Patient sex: M
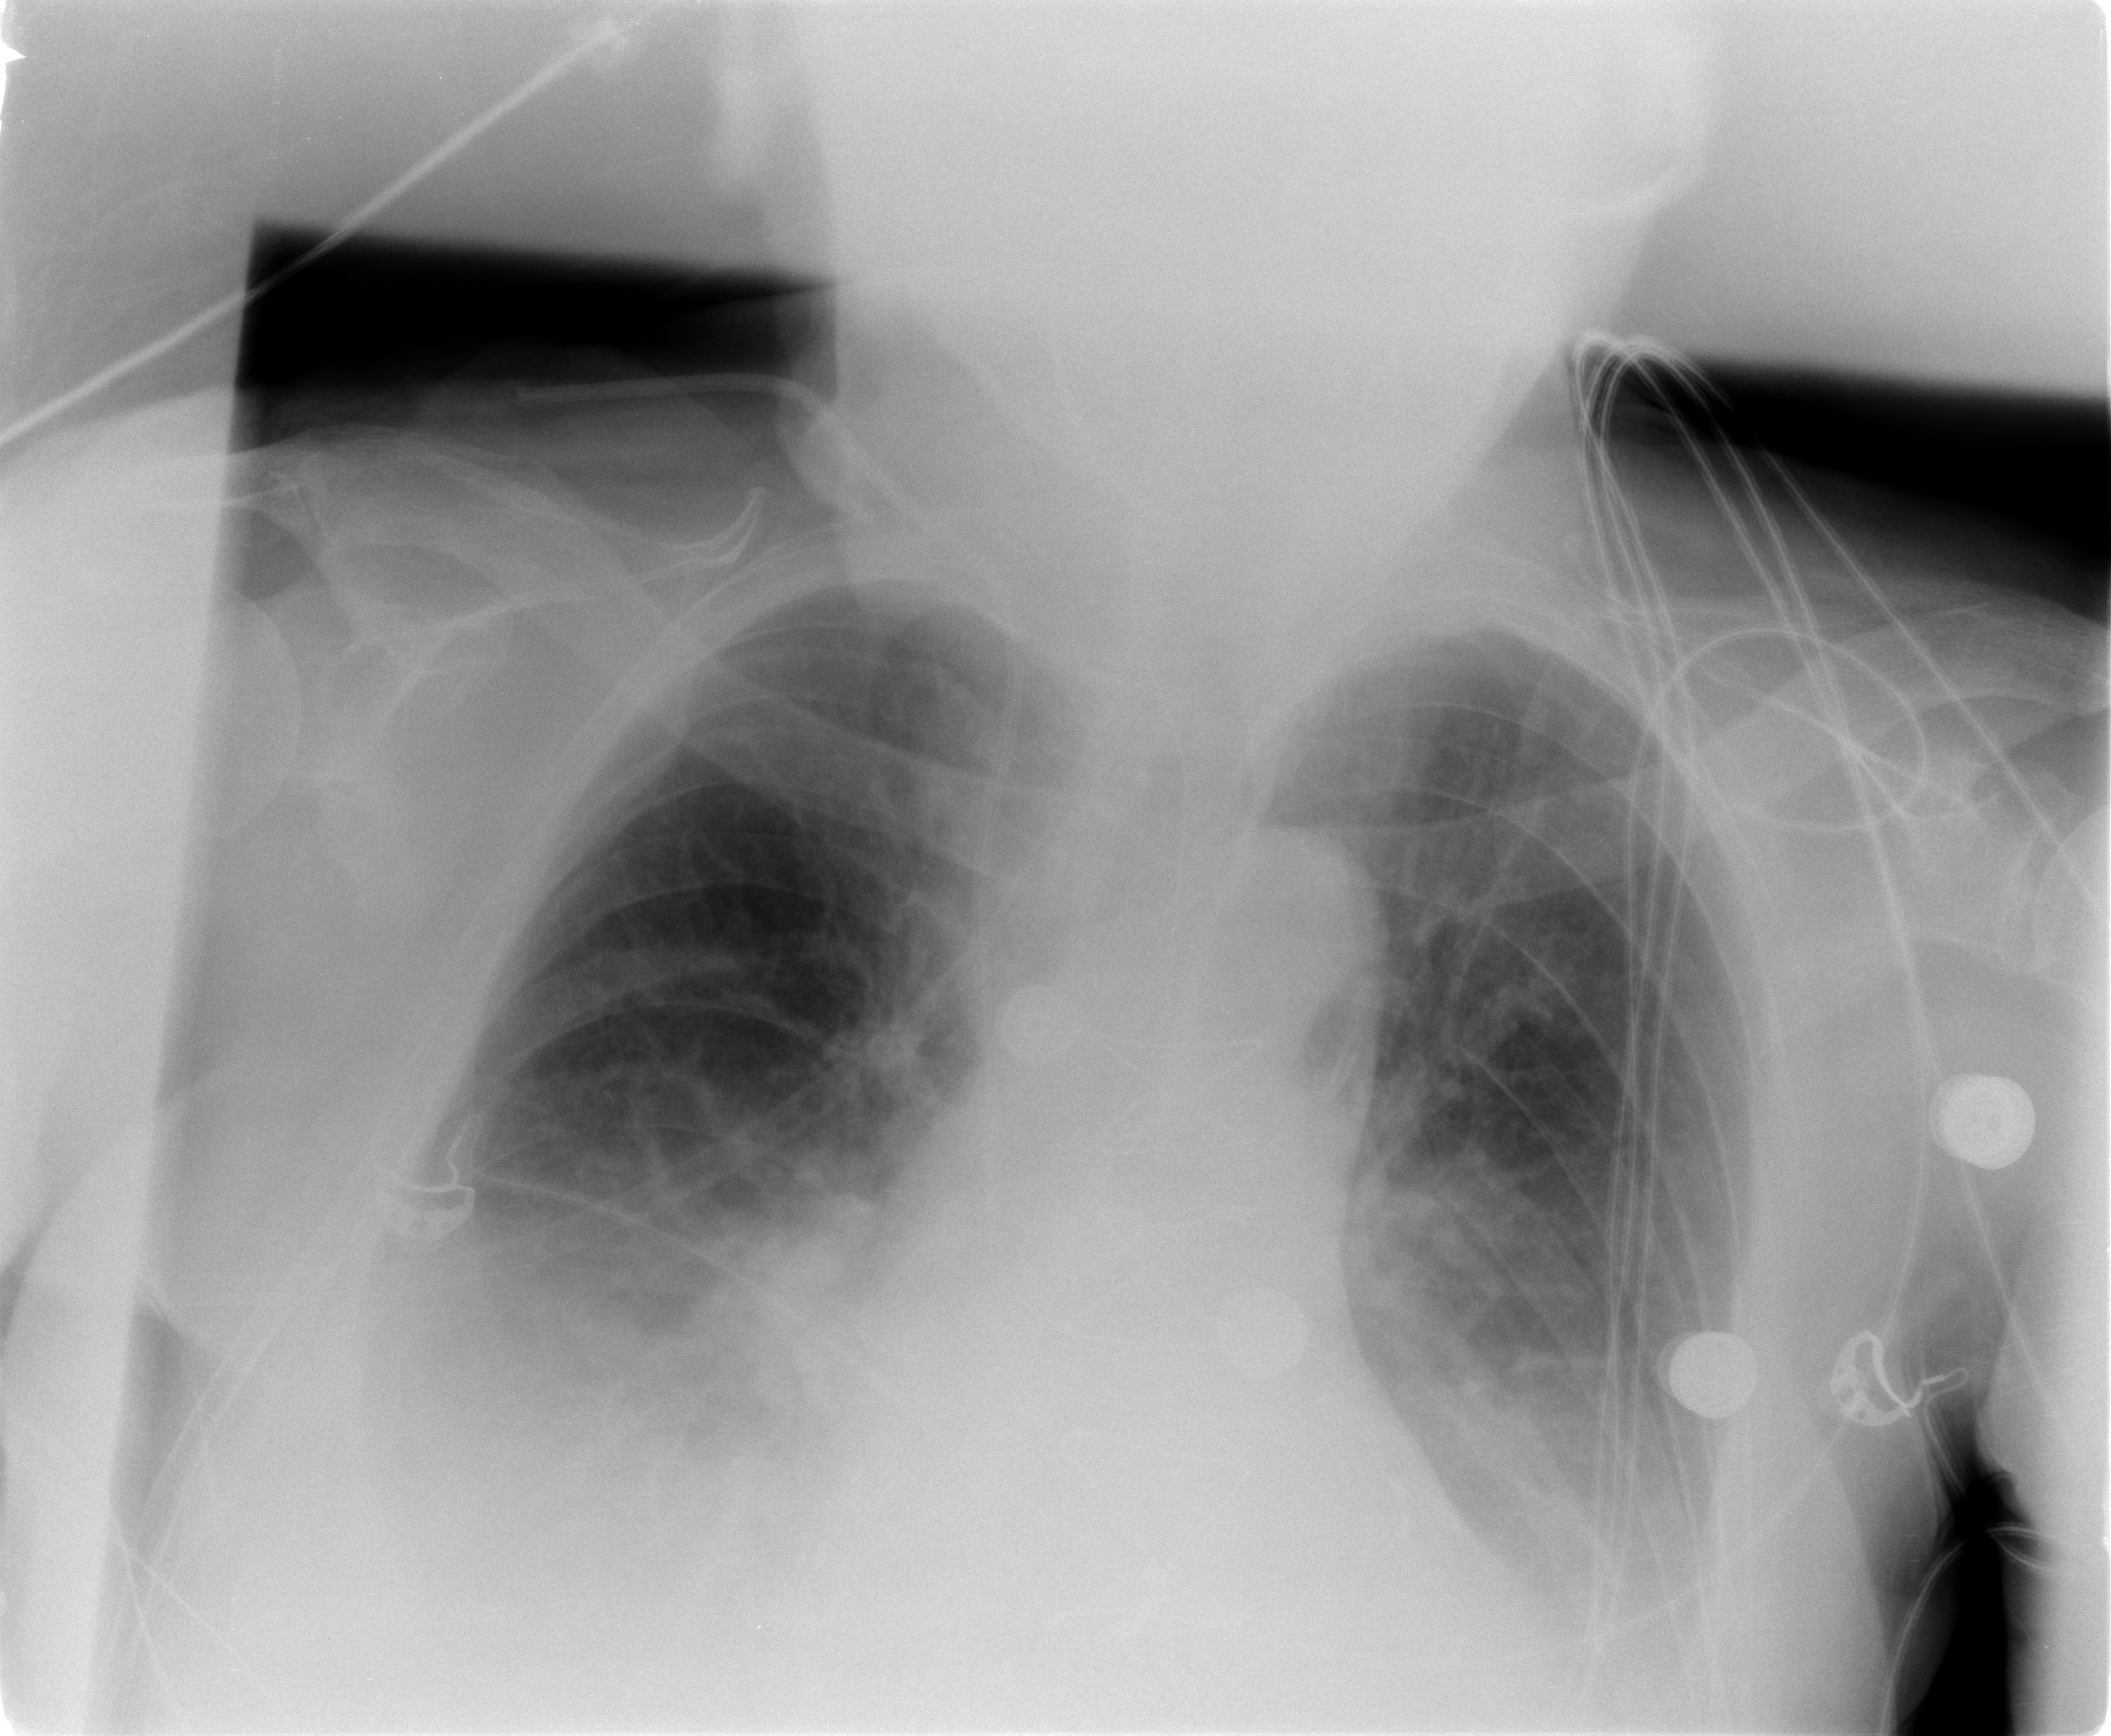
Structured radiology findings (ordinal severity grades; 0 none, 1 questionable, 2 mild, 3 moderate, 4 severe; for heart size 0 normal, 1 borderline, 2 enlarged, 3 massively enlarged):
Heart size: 2
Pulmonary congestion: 2
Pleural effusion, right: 2
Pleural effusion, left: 2
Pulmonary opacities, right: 0
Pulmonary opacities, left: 0
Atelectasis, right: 2
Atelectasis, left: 2